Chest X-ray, AP view. Patient: 49 years old, sex M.
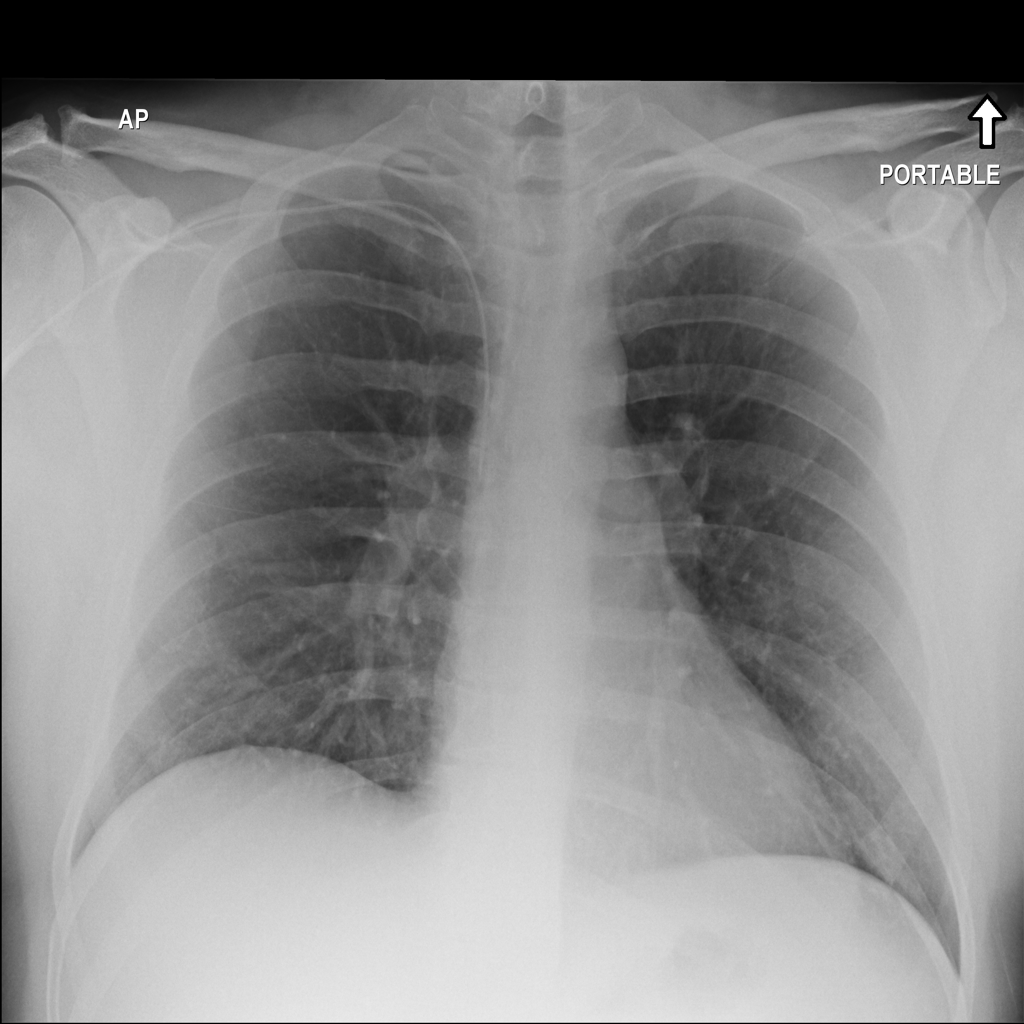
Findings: No Finding